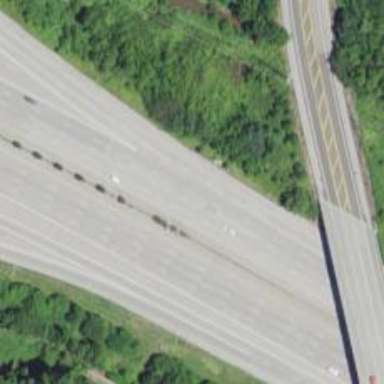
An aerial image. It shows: Motorway junction.